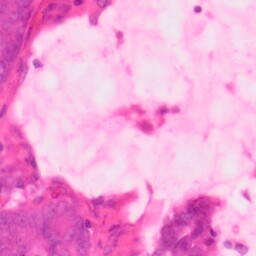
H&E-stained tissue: Colon